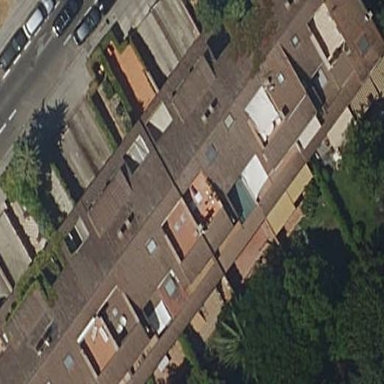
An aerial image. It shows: Terrace building.